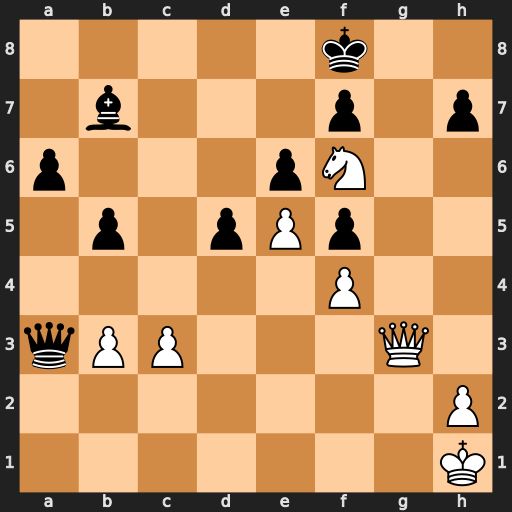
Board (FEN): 5k2/1b3p1p/p3pN2/1p1pPp2/5P2/qPP3Q1/7P/7K
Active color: w
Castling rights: -
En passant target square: -
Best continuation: Qg8+ Ke7 Qe8#